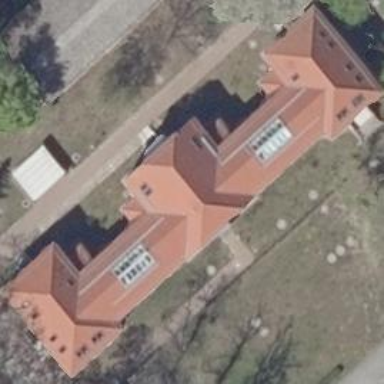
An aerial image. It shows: Office building with hipped roof.